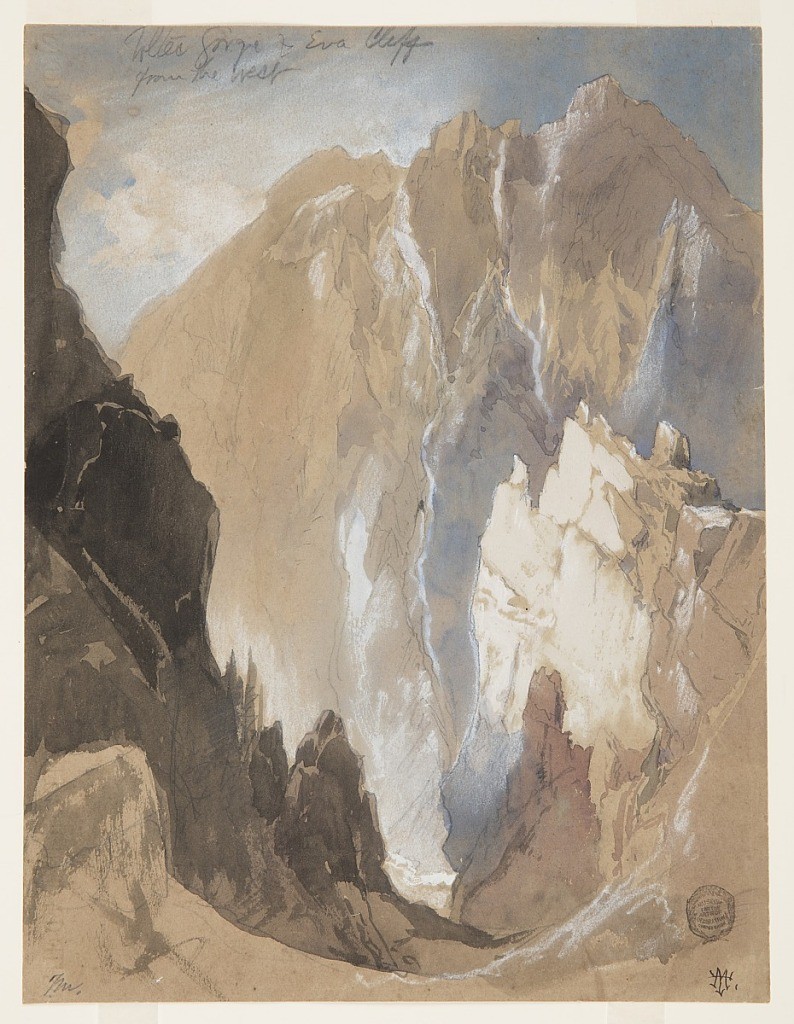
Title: Toltec Gorge and Eva Cliff from the West, Colorado
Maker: Thomas Moran, American, b. Britain, 1837–1926
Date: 1892
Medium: Brush and watercolor, white gouache, graphite on gray wove paper
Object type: Drawing
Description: Under a heavy grey sky, a deep chasm opens to a jagged cliff amid dark outcroppings, while touches of white punctuate a distant mountain.